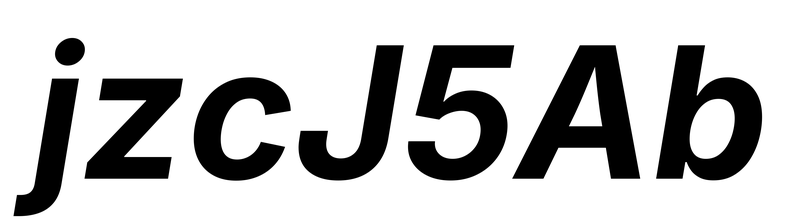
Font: Inter-Italic_Bold_Italic